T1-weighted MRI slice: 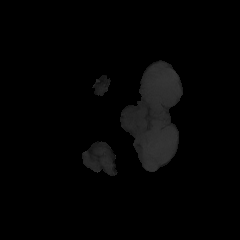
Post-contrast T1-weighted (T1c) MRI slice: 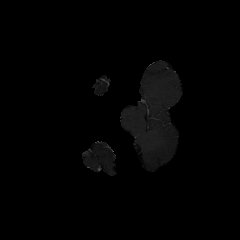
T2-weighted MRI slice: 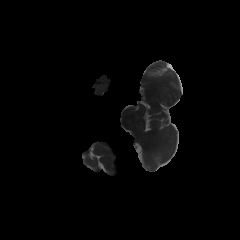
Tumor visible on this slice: no